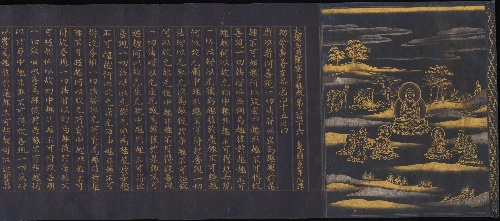
Title: 大般若経（中尊寺経）|Great Wisdom Sutra (Daihannya-kyō), from the Chūsonji Temple Sutra Collection (Chūsonji-kyō)
Date: ca. 1175
Object type: Handscroll
Classification: Paintings
Medium: Handscroll; gold and silver on indigo-dyed paper
Culture: Japan
Period: Heian period (794–1185)
Dimensions: 10 x 7 1/8 in. (25.4 x 18.1 cm)
Department: Asian Art
Credit line: Dr. and Mrs. Roger G. Gerry Collection, Bequest of Dr. and Mrs. Roger G. Gerry, 2000
Accession year: 2002
Repository: Metropolitan Museum of Art, New York, NY
Tags: Buddhism|Buddha|Bodhisattvas